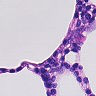
Metastatic tissue present: no